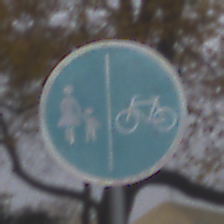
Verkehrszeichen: GetrennterRadUndGehwegRadwegRechts
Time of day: MorningAfternoon
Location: Outdoor (Nature)
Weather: Overcast
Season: Autumn
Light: Natural